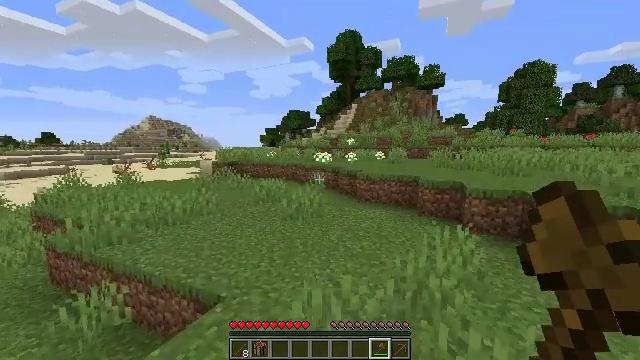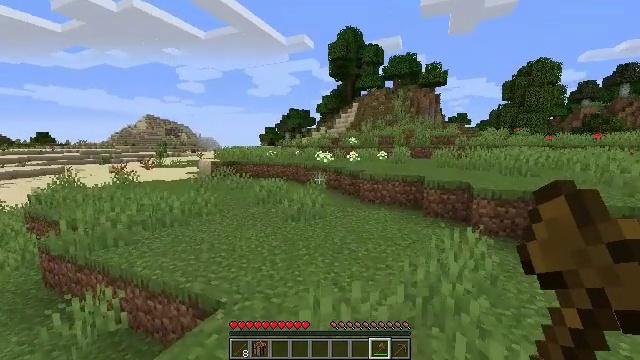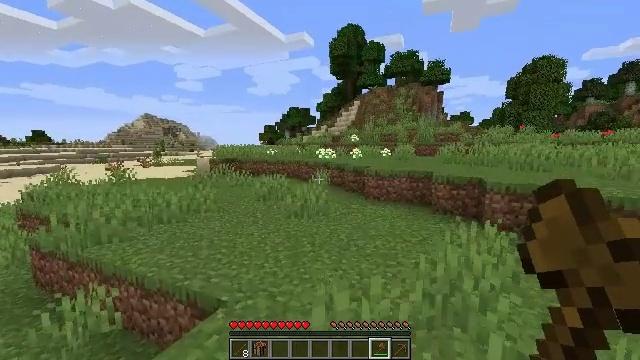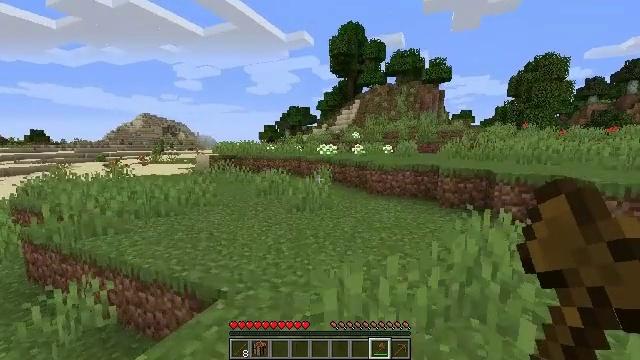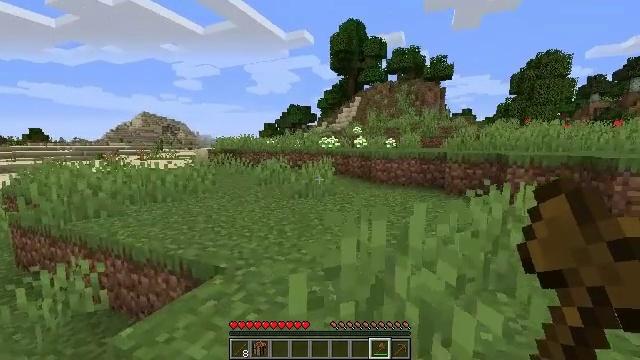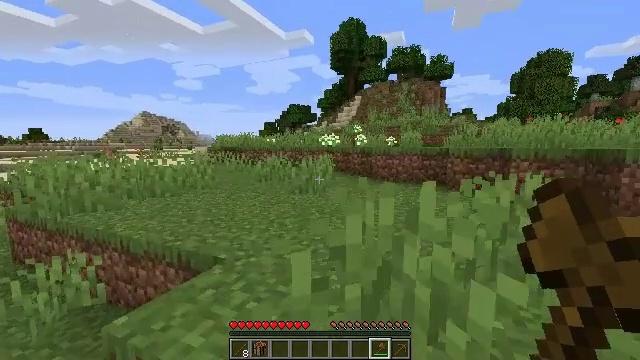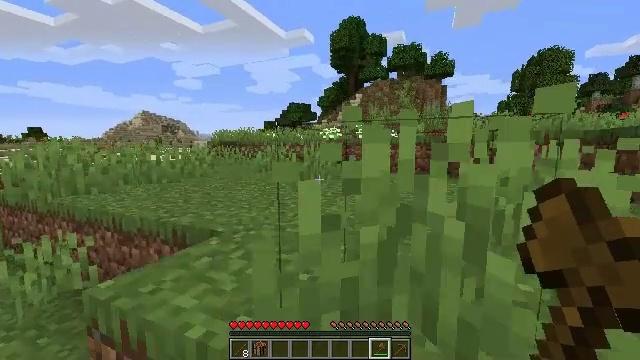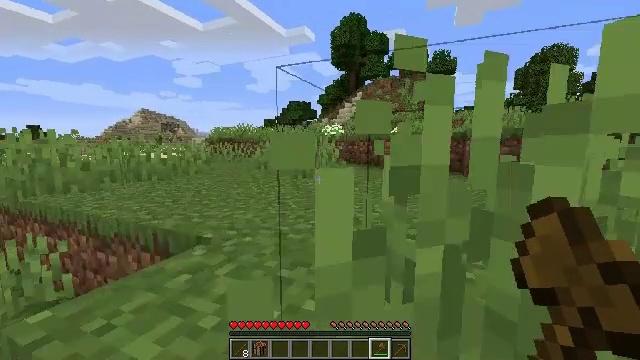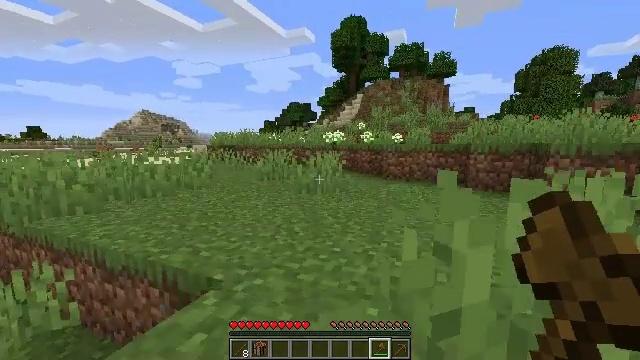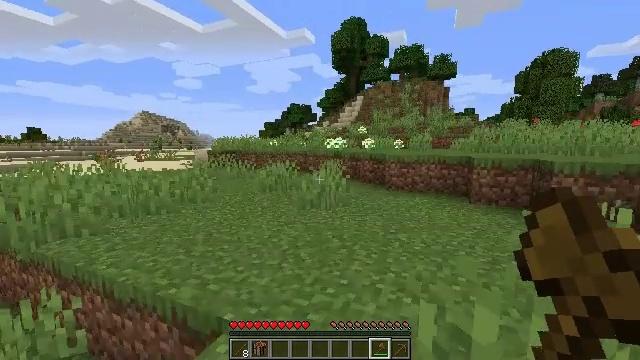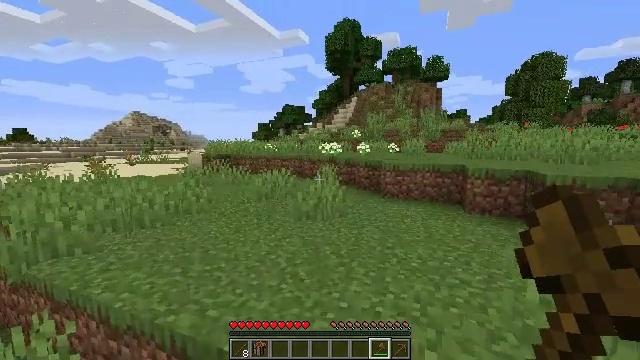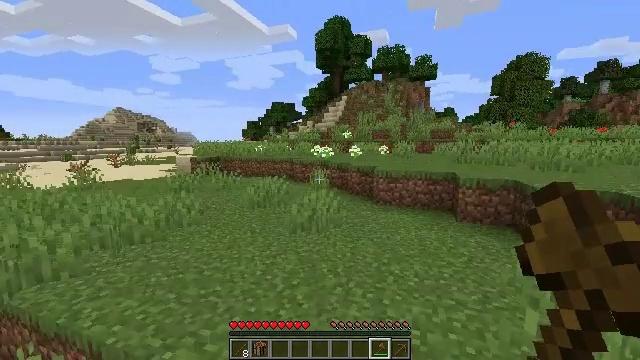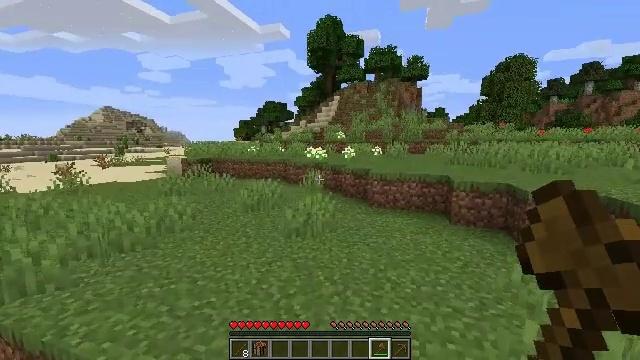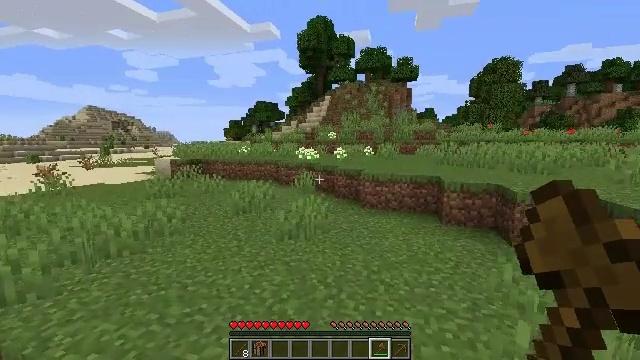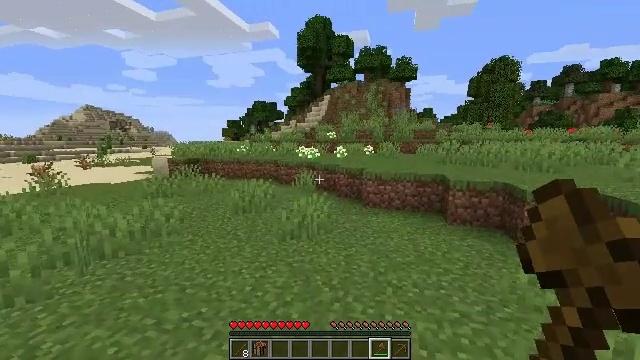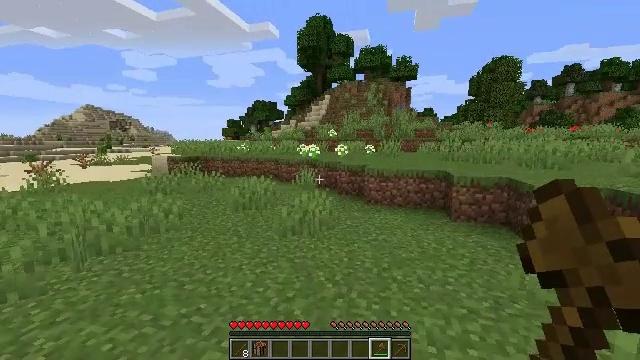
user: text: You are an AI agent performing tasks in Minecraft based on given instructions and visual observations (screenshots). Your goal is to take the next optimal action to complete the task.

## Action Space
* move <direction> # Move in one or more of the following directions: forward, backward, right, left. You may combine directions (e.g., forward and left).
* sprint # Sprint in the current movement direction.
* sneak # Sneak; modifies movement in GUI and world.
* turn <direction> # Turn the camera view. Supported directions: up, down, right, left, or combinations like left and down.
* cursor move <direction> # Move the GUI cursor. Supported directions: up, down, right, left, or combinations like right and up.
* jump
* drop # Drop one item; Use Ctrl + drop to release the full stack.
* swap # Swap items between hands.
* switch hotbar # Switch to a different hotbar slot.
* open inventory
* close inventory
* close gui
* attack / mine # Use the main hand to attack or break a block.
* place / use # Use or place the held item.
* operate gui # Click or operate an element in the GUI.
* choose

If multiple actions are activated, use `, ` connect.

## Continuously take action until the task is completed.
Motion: motion action
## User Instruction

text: Get an azure bluet to use in crafting.
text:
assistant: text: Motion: move forward
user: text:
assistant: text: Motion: move forward
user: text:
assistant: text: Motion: move forward
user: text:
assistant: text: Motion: move forward
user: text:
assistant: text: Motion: move forward
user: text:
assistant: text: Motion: move forward
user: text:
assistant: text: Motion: move forward
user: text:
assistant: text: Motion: move forward, jump
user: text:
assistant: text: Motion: move forward, jump
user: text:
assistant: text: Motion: move forward, turn right, jump
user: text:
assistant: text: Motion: move forward, turn right, jump
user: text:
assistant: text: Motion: move forward, turn right, jump
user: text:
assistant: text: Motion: move forward, turn right
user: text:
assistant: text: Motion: move forward
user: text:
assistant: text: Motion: move forward
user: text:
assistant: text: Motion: move forward
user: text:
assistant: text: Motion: no_op
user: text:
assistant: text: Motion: no_op
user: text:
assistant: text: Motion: no_op
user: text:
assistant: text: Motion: no_op
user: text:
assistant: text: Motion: move forward
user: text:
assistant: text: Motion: move forward
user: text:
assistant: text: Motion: no_op
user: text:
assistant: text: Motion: no_op
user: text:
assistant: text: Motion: move forward
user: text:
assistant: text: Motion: move forward
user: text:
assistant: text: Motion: move forward
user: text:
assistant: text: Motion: move forward
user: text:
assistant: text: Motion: move forward
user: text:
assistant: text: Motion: move forward